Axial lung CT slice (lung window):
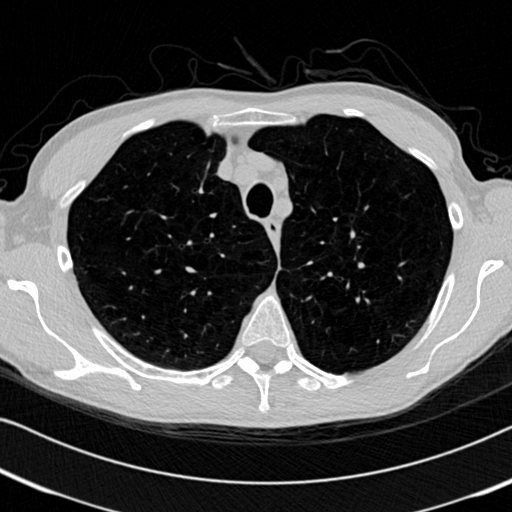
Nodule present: no